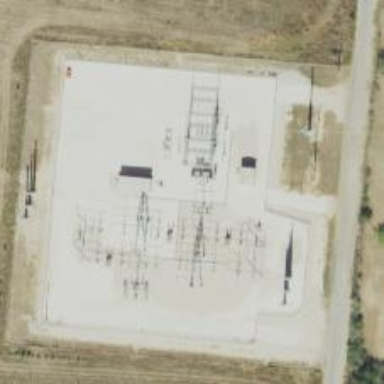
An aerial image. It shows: Switch for power supply.